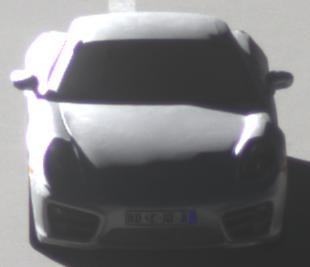
Make: Porsche
Model: Cayman
Detailed model: Cayman (981C)
Model produced from: 2013/03
Model produced until: 2014/04
Doors: 2
Color: white
Road condition: dry road
Daytime: morning or afternoon
Contrast: high contrast